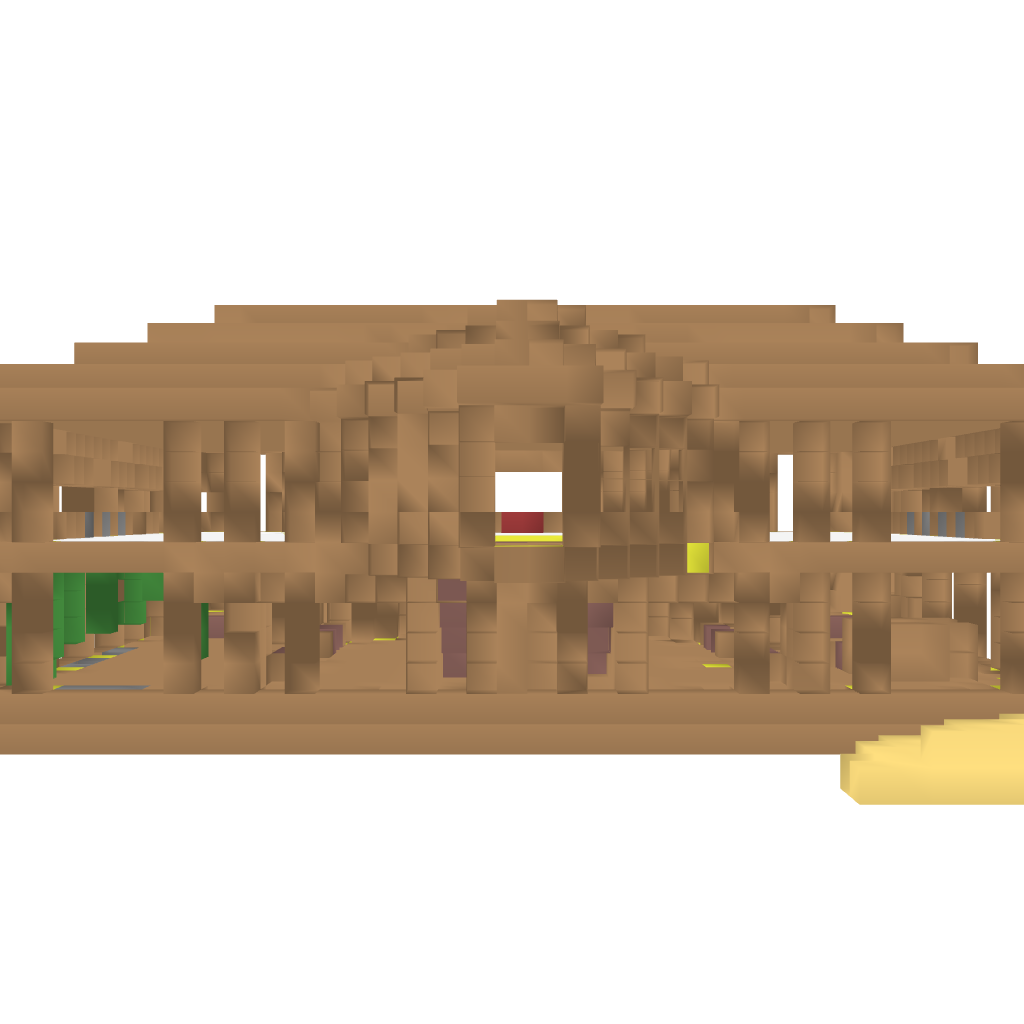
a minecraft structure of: Spa Mansion bad low quality